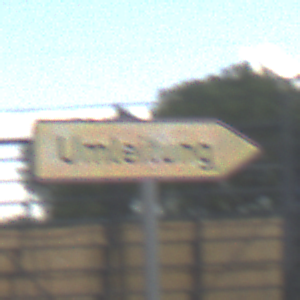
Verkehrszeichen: UmleitungswegweiserRechtsweisend
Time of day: MorningAfternoon
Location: Outdoor (RoadRail)
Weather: PartlyCloudy
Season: NotSpecified
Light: Natural